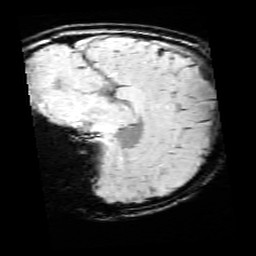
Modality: SWI
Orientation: sagittal
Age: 14
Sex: female
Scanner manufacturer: siemens
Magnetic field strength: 3 T
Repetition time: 0.027 s
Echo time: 0.02 s